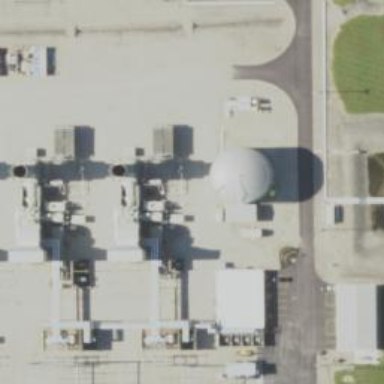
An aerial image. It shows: Gas-powered generator. It is gas turbine type generator.